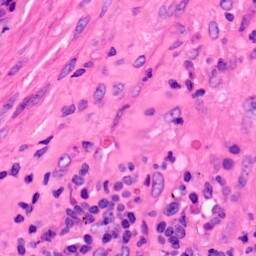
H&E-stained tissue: Lung